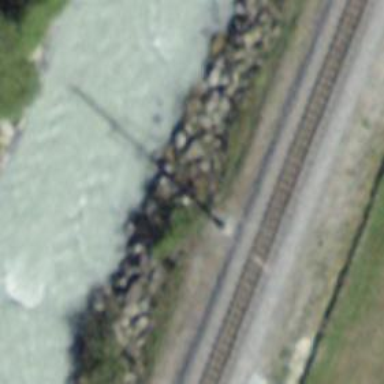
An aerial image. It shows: Catenary mast for power lines.